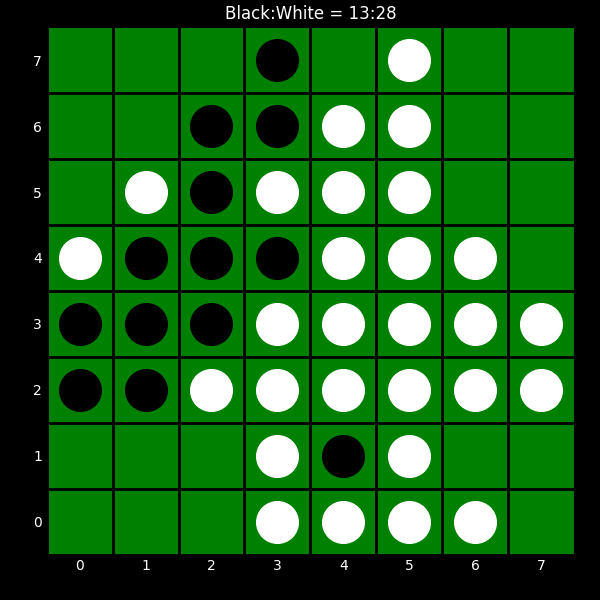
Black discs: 13
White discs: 28